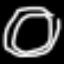
Label: clock